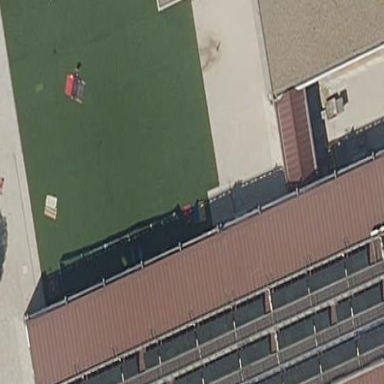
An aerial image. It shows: Swimming pool area designated for leisure and sports activities.